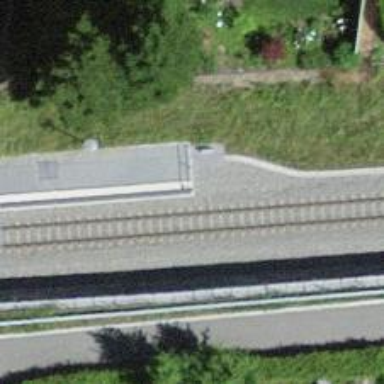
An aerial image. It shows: Platform edge at railway station.